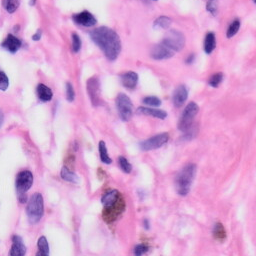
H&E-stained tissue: Skin